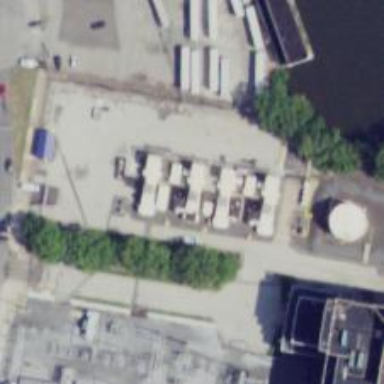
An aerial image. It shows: Gas turbine power generator.